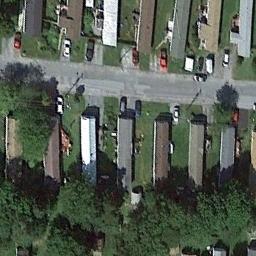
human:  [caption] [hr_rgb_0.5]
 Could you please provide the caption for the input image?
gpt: There are three rows of mobile homes .

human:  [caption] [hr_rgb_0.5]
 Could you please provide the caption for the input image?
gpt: The mobile home park has some neatly arranged mobile homes on the grass and a road goes through the mobile home park .

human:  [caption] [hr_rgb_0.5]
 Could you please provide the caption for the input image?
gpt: The mobile home park is on the grass next to some trees and road .

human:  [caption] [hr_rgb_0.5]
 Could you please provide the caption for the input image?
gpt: Many cars are in the mobile home park .

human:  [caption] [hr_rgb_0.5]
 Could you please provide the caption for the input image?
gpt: There are some buildings and green trees in the mobile home park .